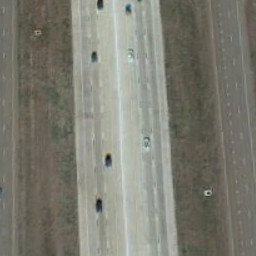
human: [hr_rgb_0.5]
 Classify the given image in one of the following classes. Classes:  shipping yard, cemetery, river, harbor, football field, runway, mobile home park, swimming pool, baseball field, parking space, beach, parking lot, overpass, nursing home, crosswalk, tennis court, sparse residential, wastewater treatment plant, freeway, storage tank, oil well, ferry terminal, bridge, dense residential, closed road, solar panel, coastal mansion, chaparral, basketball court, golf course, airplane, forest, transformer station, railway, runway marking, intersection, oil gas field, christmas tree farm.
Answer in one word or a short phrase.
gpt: freeway